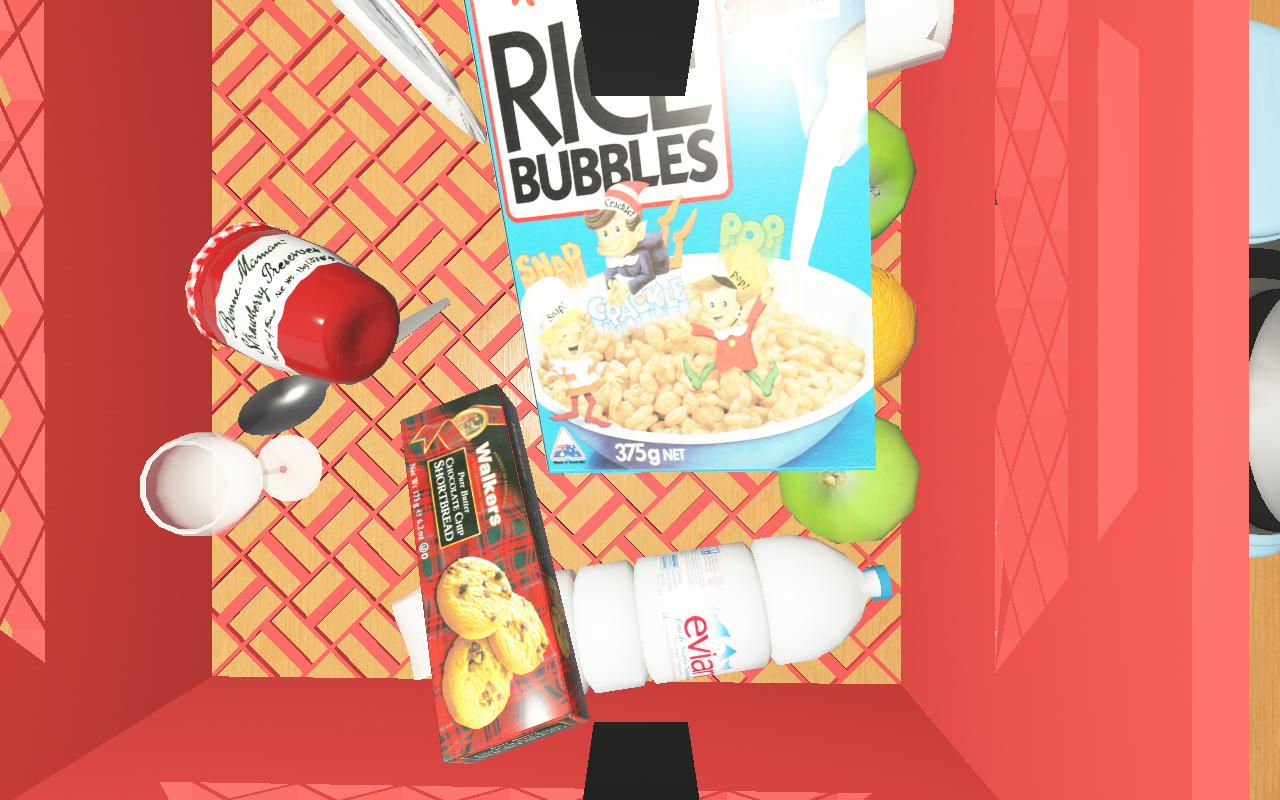
Objects in the scene:
carafe
water bottle
apple
apple
orange
orange
spoon
glass
wineglass
biscuit box